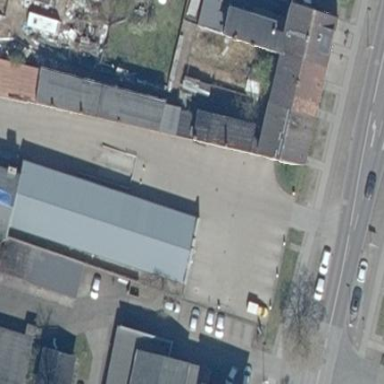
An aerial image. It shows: Commercial building.